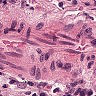
Metastatic tissue present: yes